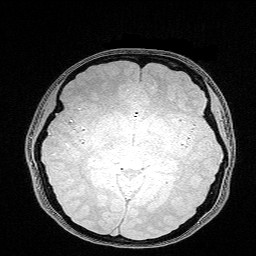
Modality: FLASH
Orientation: coronal
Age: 25
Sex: female